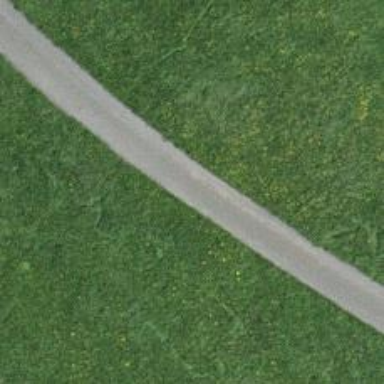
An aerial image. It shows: Well-maintained track road with grade 1 tracktype.